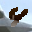
Label: 4